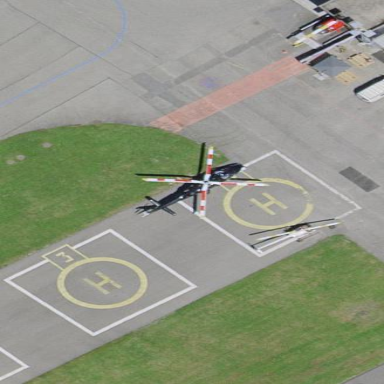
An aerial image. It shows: Image of helipad at airport.